Question: I need help writing a GARCH equation with exogenous variables by hand. I can write conditional mean and conditional variance equations, but not with exogenous variables. The fitted GARCH model is a AR(1)-GARCH(1,1) model. This is what I have so far:

I need help adding mxreg1 and mxreg2 (the significant exogenous variables) in the conditional mean equation. Thanks!
If it is hard for you to answer the question because it is like a hand written equation, you could do your best and upload a picture of a readable version of the conditional mean equation. Thanks!
'''
*---------------------------------*
* GARCH Model Fit *
*---------------------------------*
Conditional Variance Dynamics
-----------------------------------
GARCH Model : fGARCH(1,1)
fGARCH Sub-Model : GARCH
Mean Model : ARFIMA(1,0,0)
Distribution : norm
Optimal Parameters
------------------------------------
Estimate Std. Error t value Pr(>|t|)
mu -0.006505 0.009810 -0.66311 0.507258
ar1 0.149542 0.044502 3.36030 0.000779
mxreg1 0.372466 0.054183 6.87422 0.000000
mxreg2 -0.000754 0.000249 -3.02629 0.002476
mxreg3 0.000749 0.000514 1.45800 0.144840
mxreg4 0.000003 0.000006 0.50995 0.610085
mxreg5 0.062401 0.080066 0.77937 0.435760
omega 0.000276 0.000017 15.95469 0.000000
alpha1 0.119026 0.023418 5.08266 0.000000
beta1 0.785459 0.032615 24.08273 0.000000
vxreg1 0.000000 0.001602 0.00000 1.000000
vxreg2 0.000000 0.000010 0.00000 1.000000
vxreg3 0.000000 0.000021 0.00000 1.000000
vxreg4 0.000000 0.000000 0.00000 1.000000
vxreg5 0.001912 0.003569 0.53563 0.592212
'''
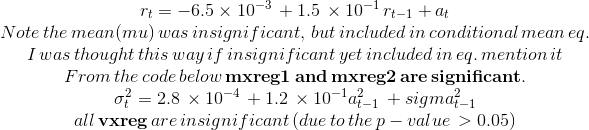
Answer: I was working on an ARMAX model and I believe the same coefficient could be applied to the conditional return equation of the garch model with exogenous variables. To add one covariate, add ssYt to the conditional return equation. For more than one covariate it would be in the form ss(Yt + Yt-1 + ... Yt-b) where "b" is the number of exogenous variables.